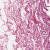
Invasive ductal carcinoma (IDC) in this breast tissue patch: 0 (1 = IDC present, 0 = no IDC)